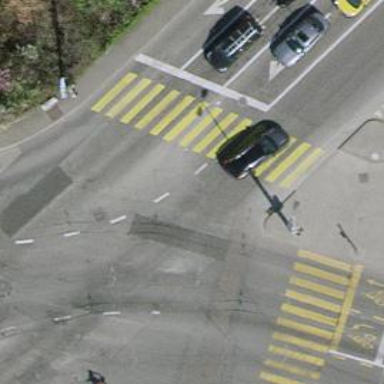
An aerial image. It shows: Crossing with traffic signals.